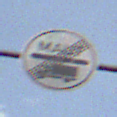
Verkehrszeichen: EndeMautpflicht
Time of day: Midday
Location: Outdoor (Nature)
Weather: PartlyCloudy
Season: NotSpecified
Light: Natural